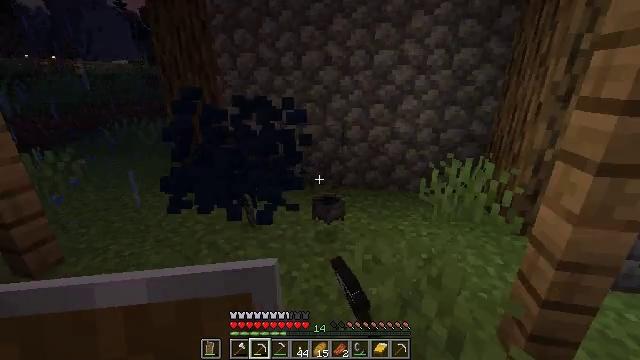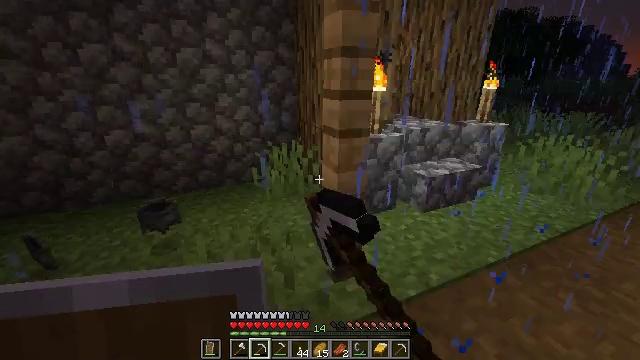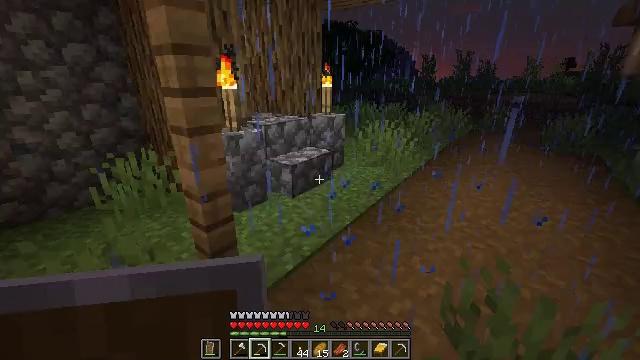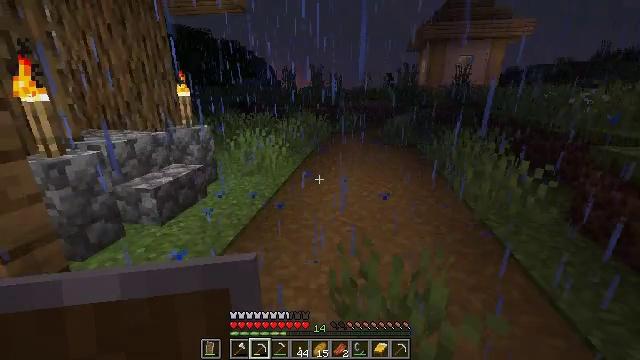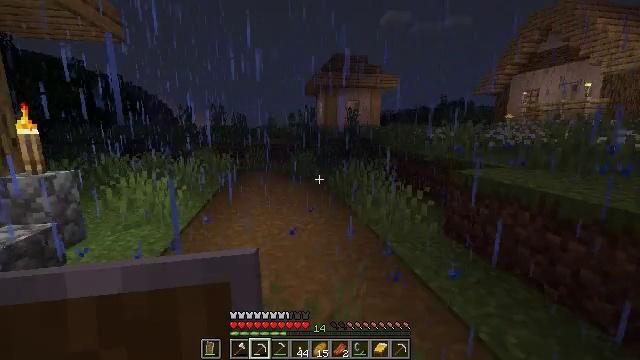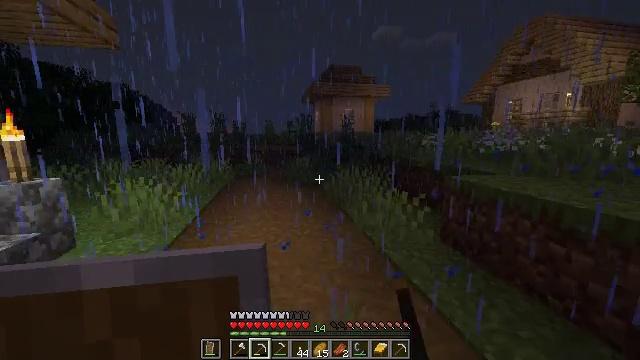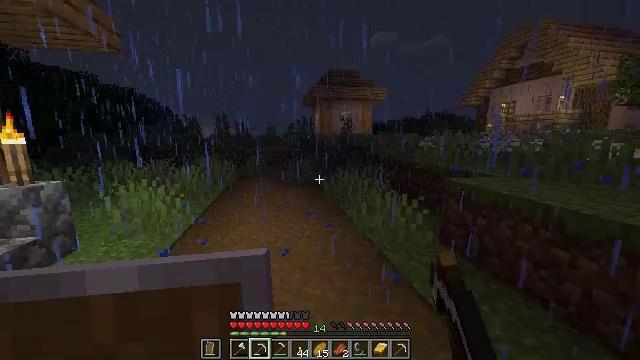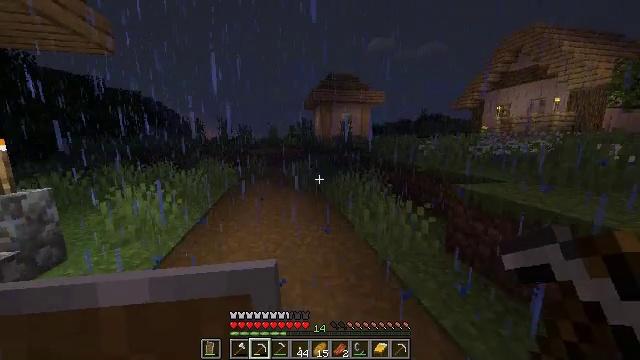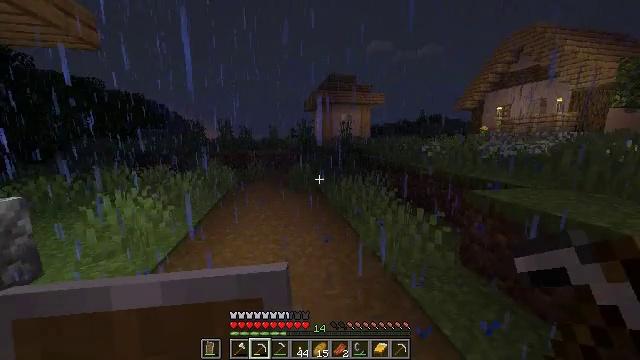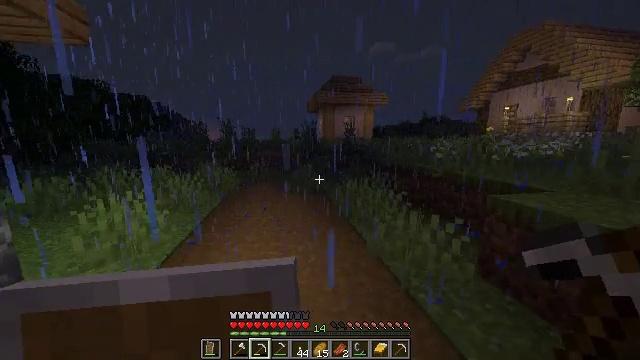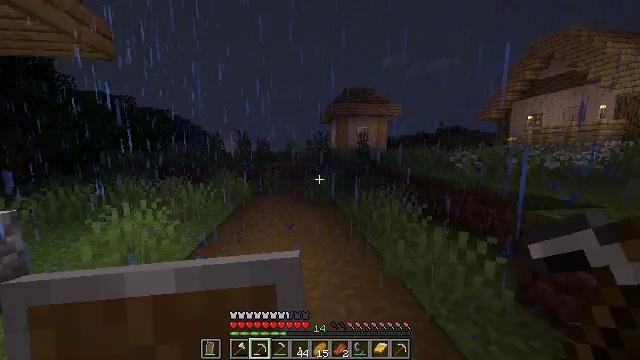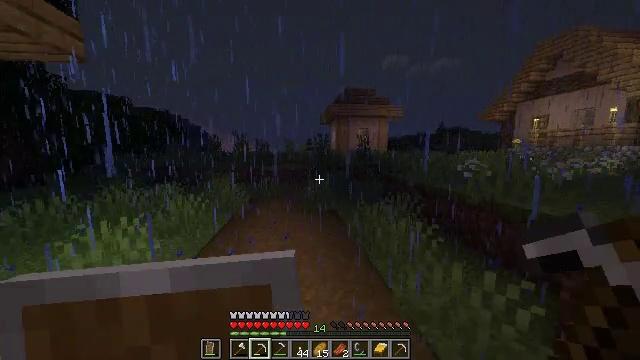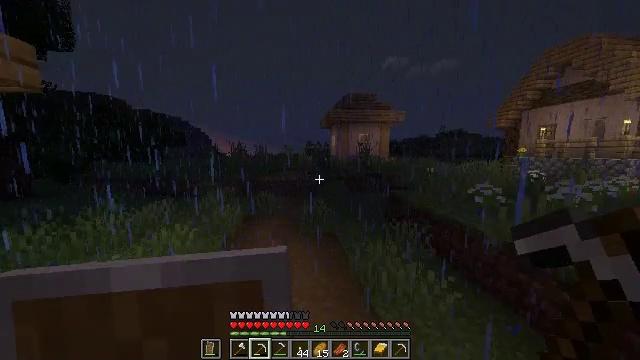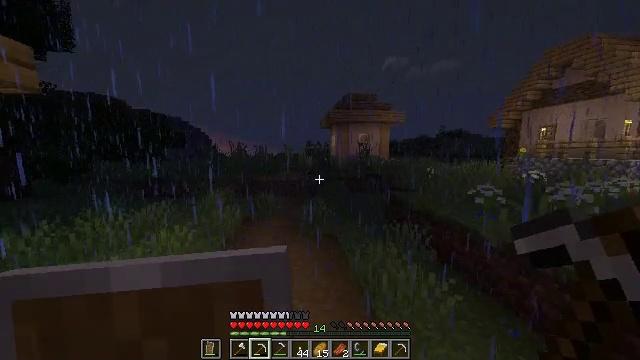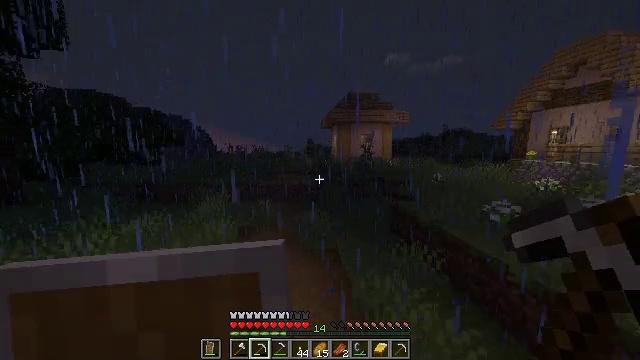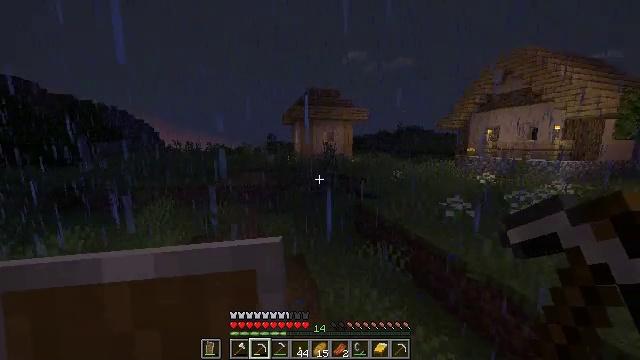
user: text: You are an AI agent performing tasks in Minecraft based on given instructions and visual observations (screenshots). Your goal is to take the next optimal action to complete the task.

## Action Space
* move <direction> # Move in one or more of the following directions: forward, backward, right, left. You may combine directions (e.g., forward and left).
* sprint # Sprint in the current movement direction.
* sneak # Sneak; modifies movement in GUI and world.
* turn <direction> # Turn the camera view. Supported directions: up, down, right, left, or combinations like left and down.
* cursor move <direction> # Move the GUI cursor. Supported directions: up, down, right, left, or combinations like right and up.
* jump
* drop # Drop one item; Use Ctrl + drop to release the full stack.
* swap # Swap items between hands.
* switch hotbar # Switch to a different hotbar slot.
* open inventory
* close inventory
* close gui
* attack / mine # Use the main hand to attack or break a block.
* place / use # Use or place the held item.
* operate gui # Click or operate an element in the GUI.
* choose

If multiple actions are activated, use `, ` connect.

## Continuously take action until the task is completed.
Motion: motion action
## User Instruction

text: Reclaim the stonecutter into your inventory.
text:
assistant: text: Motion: move back, turn right
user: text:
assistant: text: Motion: turn right
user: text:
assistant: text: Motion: move forward, turn right and up
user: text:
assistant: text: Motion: move forward, sprint, turn right and up
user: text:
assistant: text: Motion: move forward, sprint, turn up
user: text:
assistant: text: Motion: move forward, sprint
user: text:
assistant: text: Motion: move forward, sprint
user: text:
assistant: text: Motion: move forward, sprint
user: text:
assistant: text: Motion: move forward, sprint
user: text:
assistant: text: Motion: move forward, sprint, turn left and up
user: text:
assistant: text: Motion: move forward, sprint, jump
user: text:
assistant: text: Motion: move forward, sprint, jump
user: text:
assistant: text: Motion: move forward, sprint, jump
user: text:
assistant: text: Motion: move forward, sprint, jump
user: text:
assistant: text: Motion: move forward, sprint, turn right and down, jump
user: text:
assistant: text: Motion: move forward, sprint, turn right, jump
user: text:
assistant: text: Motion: move forward, sprint, turn right, jump
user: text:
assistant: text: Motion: move forward, sprint, turn right
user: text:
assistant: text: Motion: move forward, sprint, turn right
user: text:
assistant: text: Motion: move forward, sprint, turn right
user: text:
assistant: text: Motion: move forward, sprint, turn right
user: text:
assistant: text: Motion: move forward, sprint, turn right
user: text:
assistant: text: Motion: move forward, sprint
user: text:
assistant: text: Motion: move forward, sprint
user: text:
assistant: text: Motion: move forward, sprint
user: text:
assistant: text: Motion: move forward, sprint
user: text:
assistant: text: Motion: move forward, sprint, jump
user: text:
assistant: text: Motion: move forward, sprint, turn left, jump
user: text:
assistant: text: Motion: move forward, sprint, jump
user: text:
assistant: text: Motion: move forward, sprint, jump